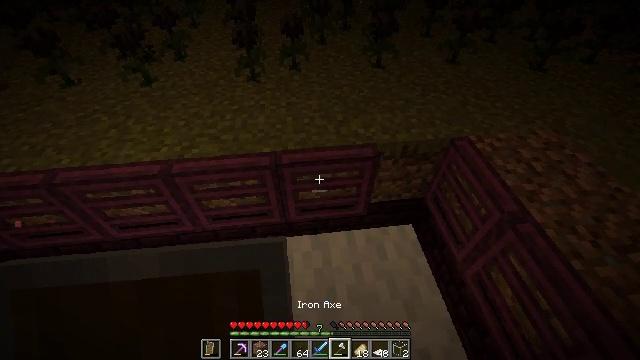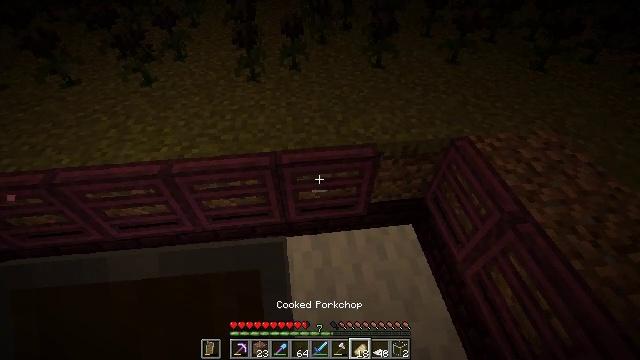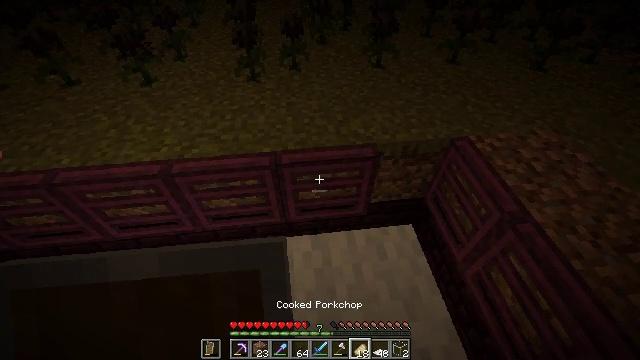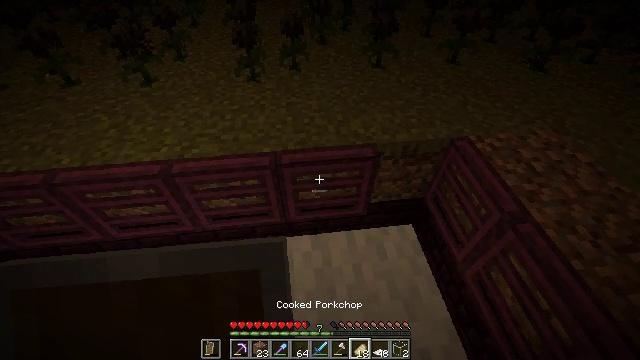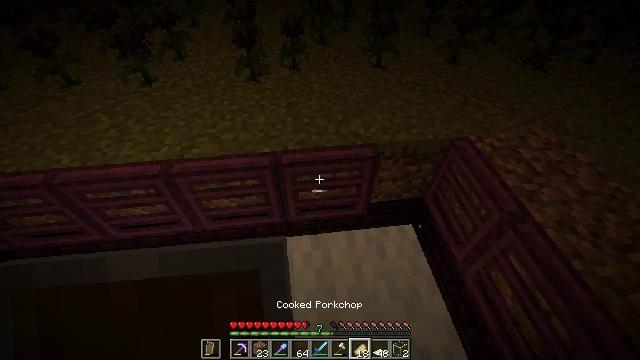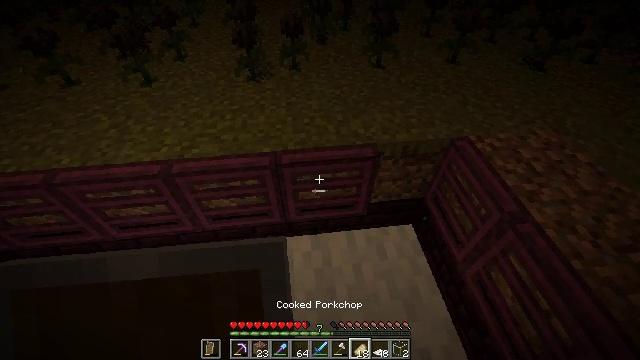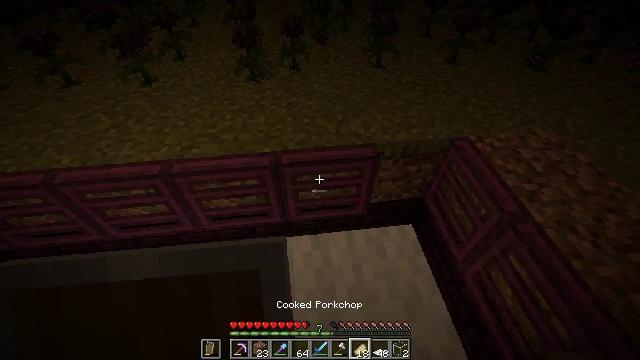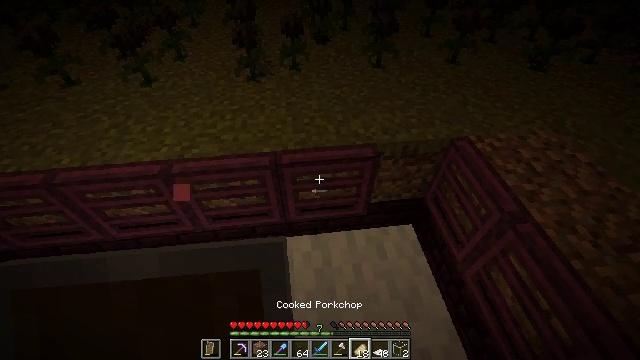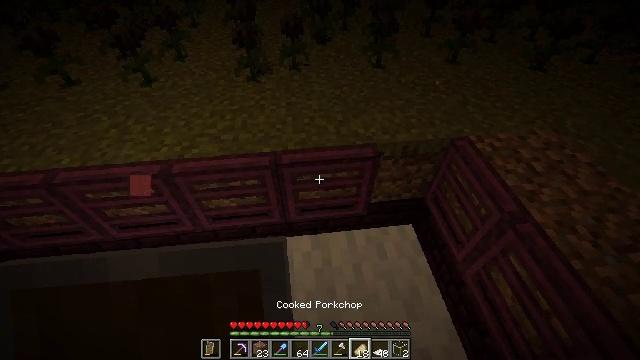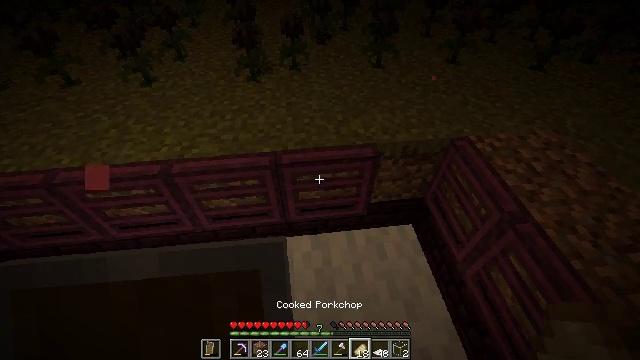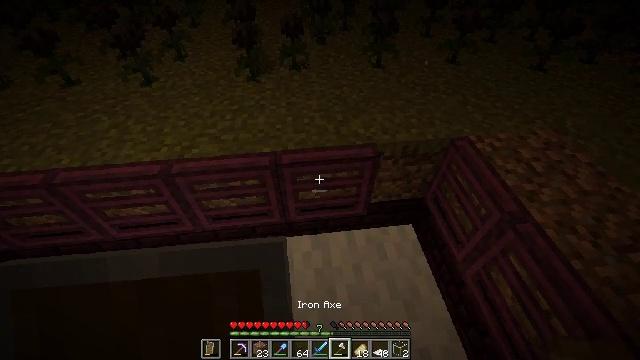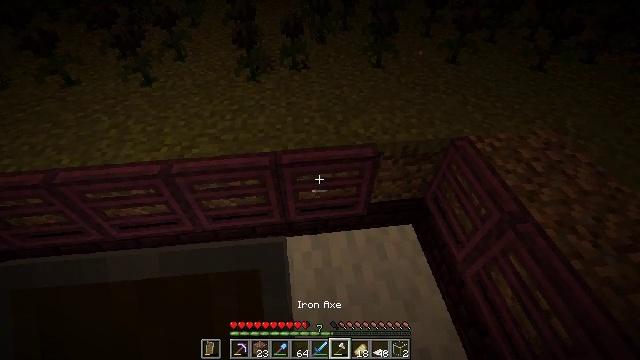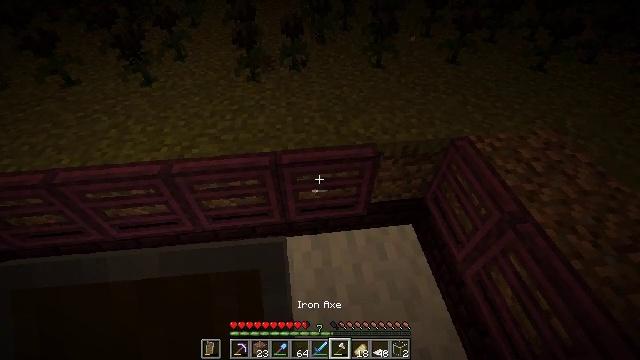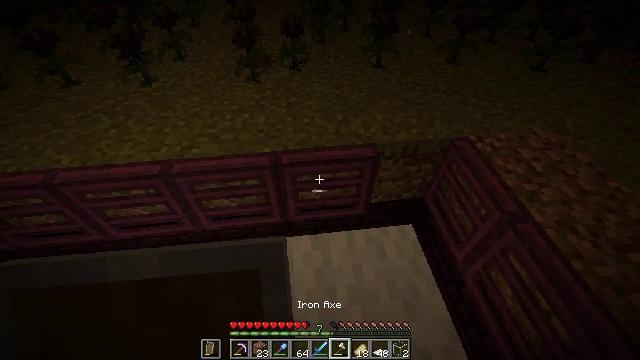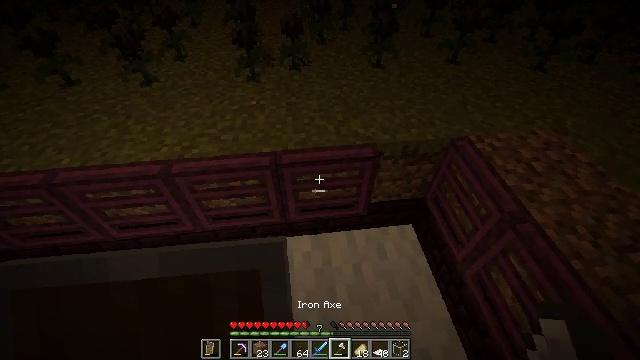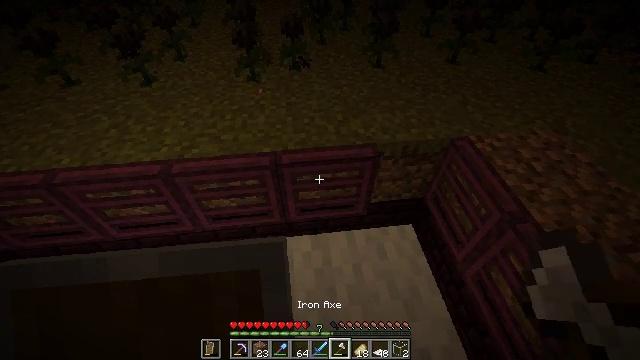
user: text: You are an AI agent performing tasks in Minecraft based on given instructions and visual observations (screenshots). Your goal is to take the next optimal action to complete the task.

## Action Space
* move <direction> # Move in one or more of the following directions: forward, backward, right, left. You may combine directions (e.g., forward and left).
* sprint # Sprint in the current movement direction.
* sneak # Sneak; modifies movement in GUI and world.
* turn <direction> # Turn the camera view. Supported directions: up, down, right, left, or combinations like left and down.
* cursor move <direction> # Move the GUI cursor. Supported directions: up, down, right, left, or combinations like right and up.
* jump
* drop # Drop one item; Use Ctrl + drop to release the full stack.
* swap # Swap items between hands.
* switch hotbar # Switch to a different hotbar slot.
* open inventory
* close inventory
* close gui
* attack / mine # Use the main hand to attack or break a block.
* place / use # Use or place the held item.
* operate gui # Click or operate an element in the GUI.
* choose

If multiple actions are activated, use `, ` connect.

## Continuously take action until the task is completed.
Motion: motion action
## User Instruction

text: Mine the crimson trapdoor.
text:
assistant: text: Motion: no_op
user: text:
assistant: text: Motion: no_op
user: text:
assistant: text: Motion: no_op
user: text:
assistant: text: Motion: no_op
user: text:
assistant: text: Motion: no_op
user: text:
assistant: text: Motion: no_op
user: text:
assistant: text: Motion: no_op
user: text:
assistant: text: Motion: no_op
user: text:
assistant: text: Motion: no_op
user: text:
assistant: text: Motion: no_op
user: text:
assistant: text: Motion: no_op
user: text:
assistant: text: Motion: no_op
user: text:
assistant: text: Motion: no_op
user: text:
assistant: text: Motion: no_op
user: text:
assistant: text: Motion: no_op
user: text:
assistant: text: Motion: no_op
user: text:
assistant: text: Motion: turn up
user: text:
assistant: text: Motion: attack / mine
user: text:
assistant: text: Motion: attack / mine
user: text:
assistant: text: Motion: attack / mine
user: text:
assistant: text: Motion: attack / mine
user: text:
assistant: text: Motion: attack / mine
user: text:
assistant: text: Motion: attack / mine
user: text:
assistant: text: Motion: attack / mine
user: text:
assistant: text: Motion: attack / mine
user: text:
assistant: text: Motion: attack / mine
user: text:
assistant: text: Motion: attack / mine
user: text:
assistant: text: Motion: attack / mine
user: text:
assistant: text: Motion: attack / mine
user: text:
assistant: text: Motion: attack / mine